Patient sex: F
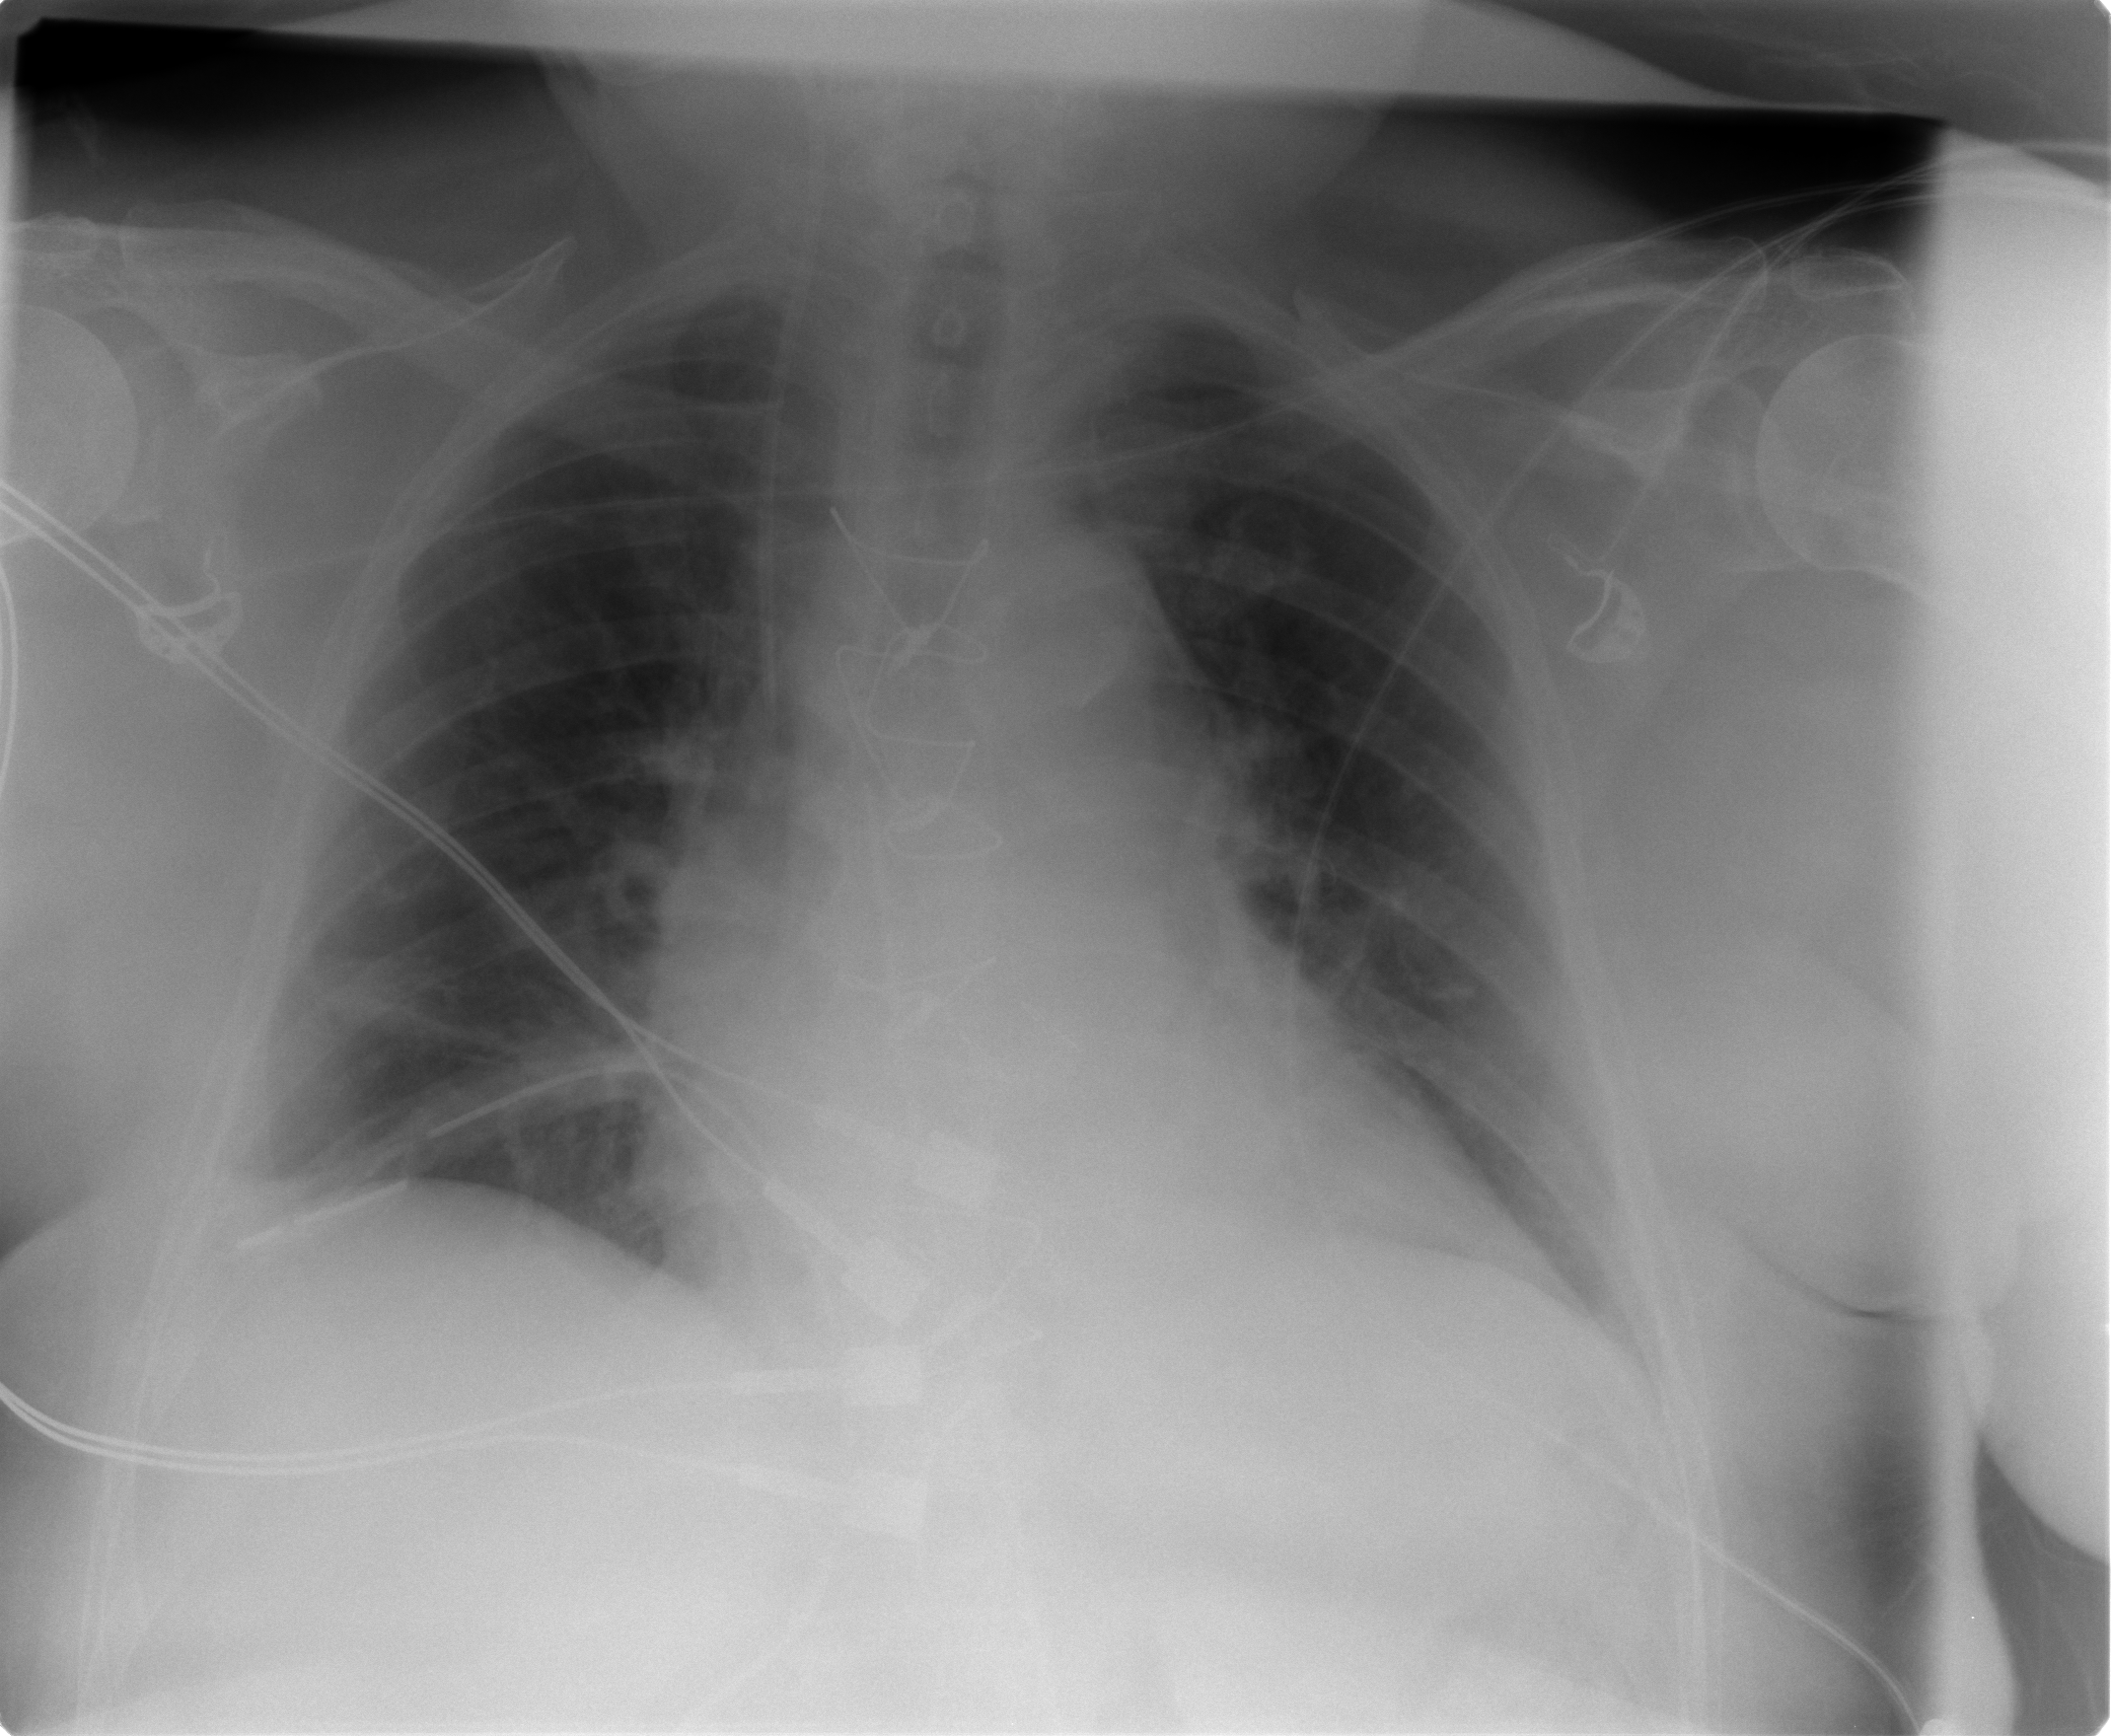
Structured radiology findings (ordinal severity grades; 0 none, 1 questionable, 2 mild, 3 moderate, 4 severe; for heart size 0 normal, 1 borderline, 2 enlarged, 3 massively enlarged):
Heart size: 0
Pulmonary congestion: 2
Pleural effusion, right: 1
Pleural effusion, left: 0
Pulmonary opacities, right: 0
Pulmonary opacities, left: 0
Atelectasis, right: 2
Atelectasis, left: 2